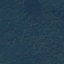
Land use / land cover: Forest